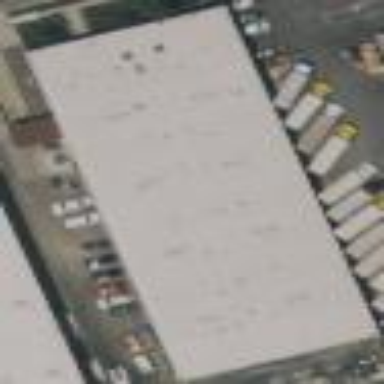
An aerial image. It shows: Warehouse building.